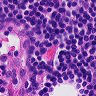
Metastatic tissue present: no